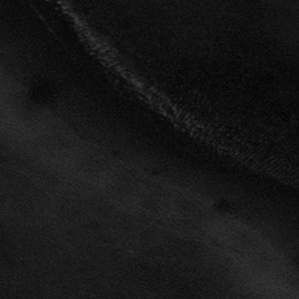
Label: frost